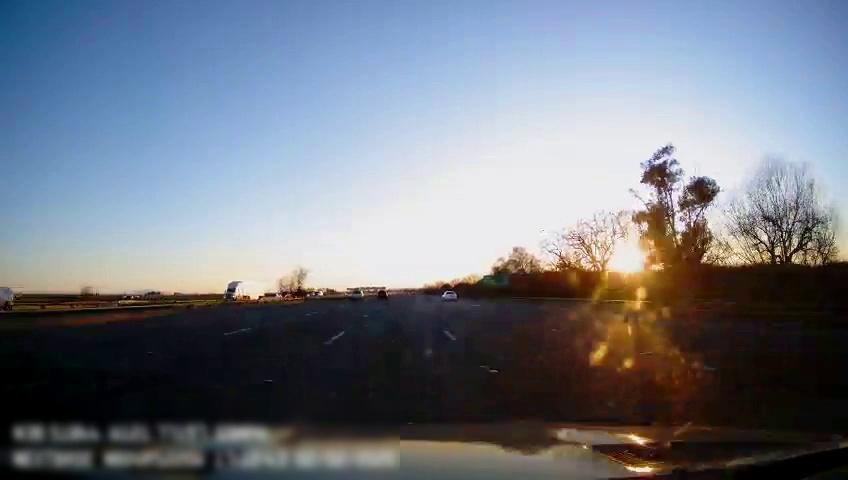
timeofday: Day
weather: Sunny
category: Drivable Space
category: Vehicles | SUV
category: Vehicles | SUV
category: Vehicles | Car
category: Vehicles | Truck
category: Vehicles | SUV
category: Vehicles | SUV
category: Lanes | Alternate Lane
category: Lanes | Alternate Lane
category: Lanes | Current Lane
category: Lanes | Current Lane
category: Lanes | Alternate Lane
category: Traffic | Signs